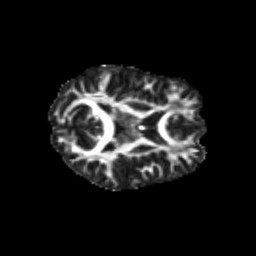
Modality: FA
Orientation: axial
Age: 30
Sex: female
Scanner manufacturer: siemens
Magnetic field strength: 3 T
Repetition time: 1.8 s
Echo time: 0.07 s